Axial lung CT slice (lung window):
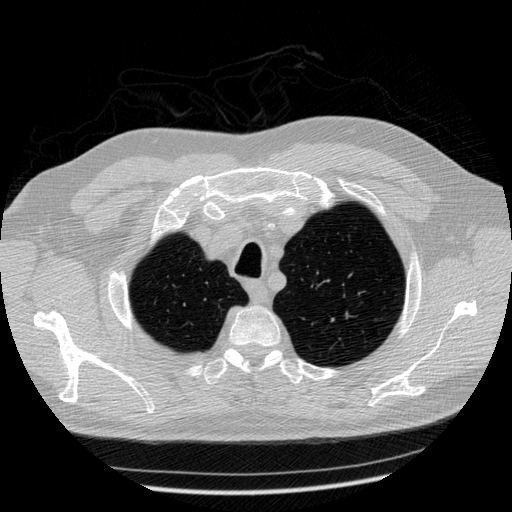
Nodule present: no